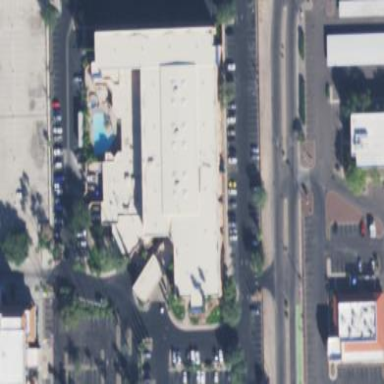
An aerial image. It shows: Hotel building.